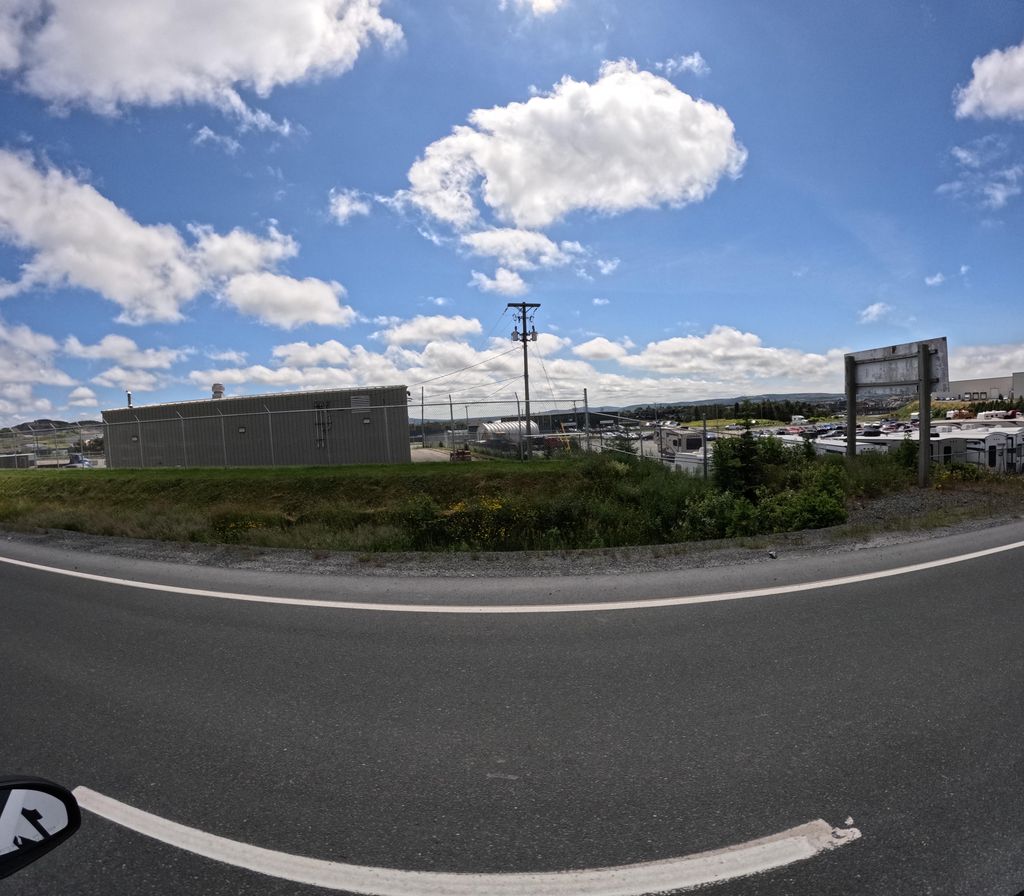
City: st_johns